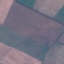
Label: AnnualCrop